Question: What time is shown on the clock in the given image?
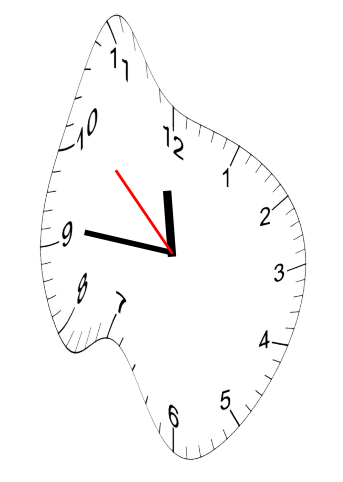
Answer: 11:45:52